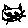
Label: cat